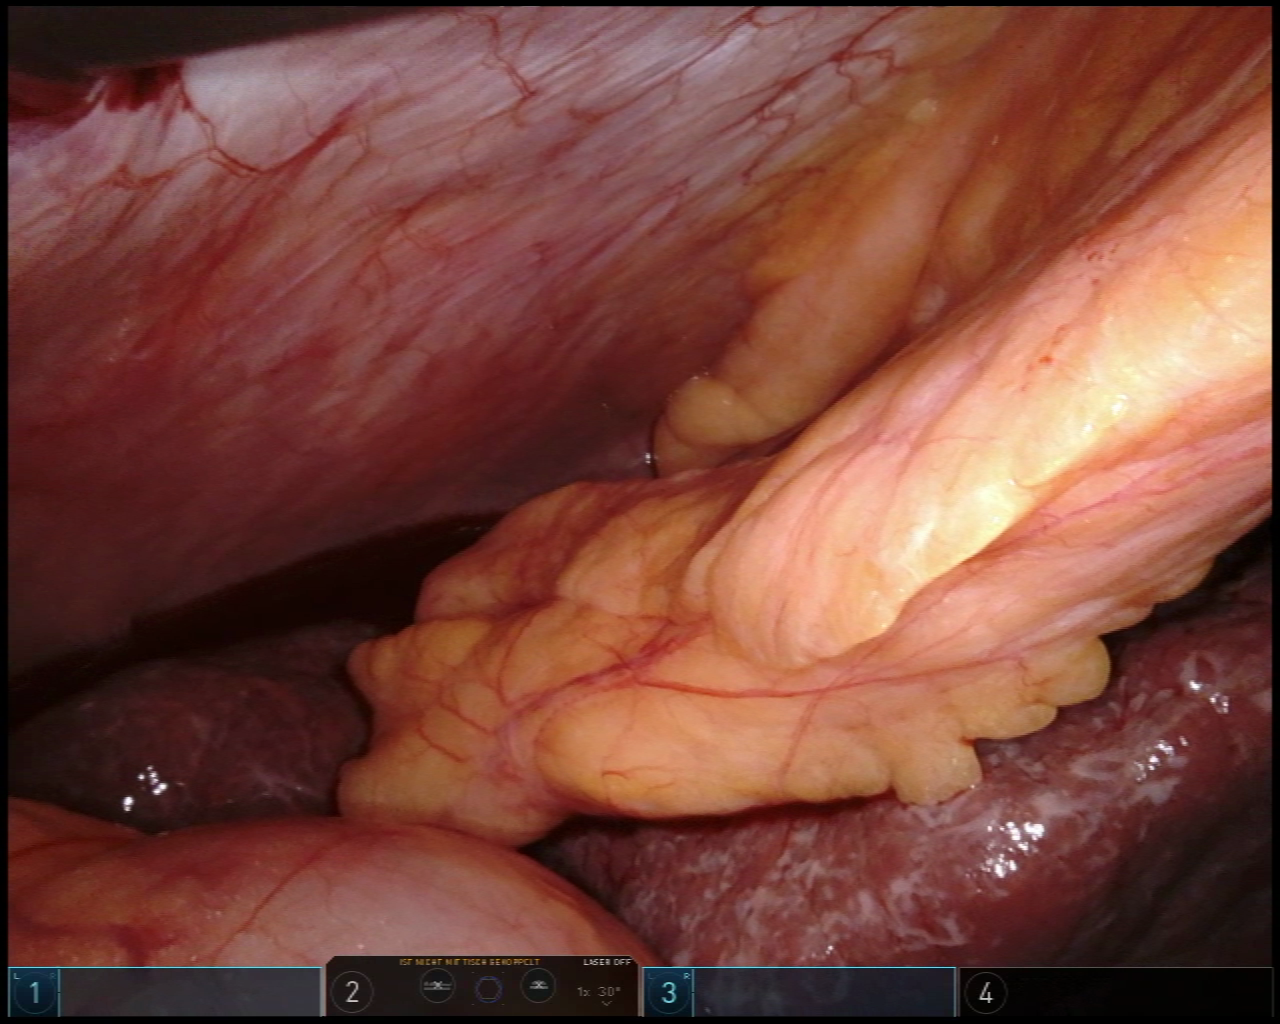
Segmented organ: liver
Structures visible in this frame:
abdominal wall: yes
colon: yes
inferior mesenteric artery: no
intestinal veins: no
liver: yes
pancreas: no
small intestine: no
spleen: no
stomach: no
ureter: no
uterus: no
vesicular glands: no